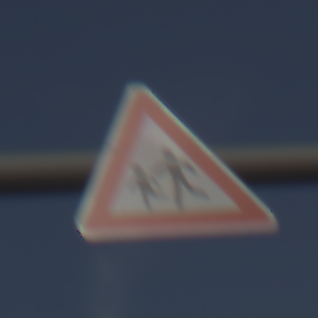
Verkehrszeichen: KinderRechts
Umgebung: Outdoor, RoadRail
Tageszeit: SunriseSunset
Wetter: PartlyCloudy
Licht: Natural
Jahreszeit: NotSpecified
Kontrast: LowContrast